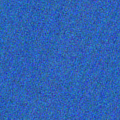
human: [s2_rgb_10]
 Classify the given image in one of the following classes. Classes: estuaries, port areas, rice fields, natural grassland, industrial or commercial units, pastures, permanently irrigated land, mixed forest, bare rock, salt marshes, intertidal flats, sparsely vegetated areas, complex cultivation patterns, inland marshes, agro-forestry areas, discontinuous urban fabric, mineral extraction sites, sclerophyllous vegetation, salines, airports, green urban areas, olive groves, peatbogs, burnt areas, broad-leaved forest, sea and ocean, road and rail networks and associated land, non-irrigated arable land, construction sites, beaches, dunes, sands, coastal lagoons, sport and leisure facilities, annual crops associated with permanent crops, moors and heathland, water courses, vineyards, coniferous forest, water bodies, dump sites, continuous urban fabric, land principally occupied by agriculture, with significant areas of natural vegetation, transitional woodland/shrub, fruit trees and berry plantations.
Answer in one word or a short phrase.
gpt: sea and ocean